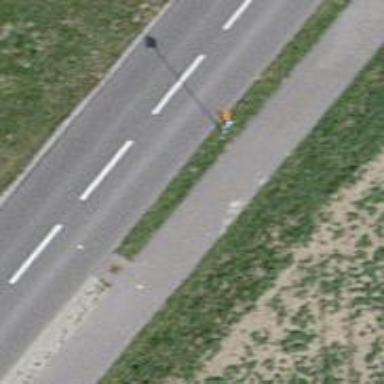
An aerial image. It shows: Aerial orange marker.